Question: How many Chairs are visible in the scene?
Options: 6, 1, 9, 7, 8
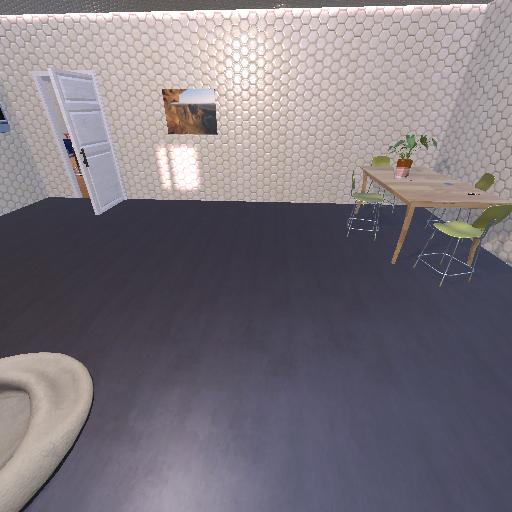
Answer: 6